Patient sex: M
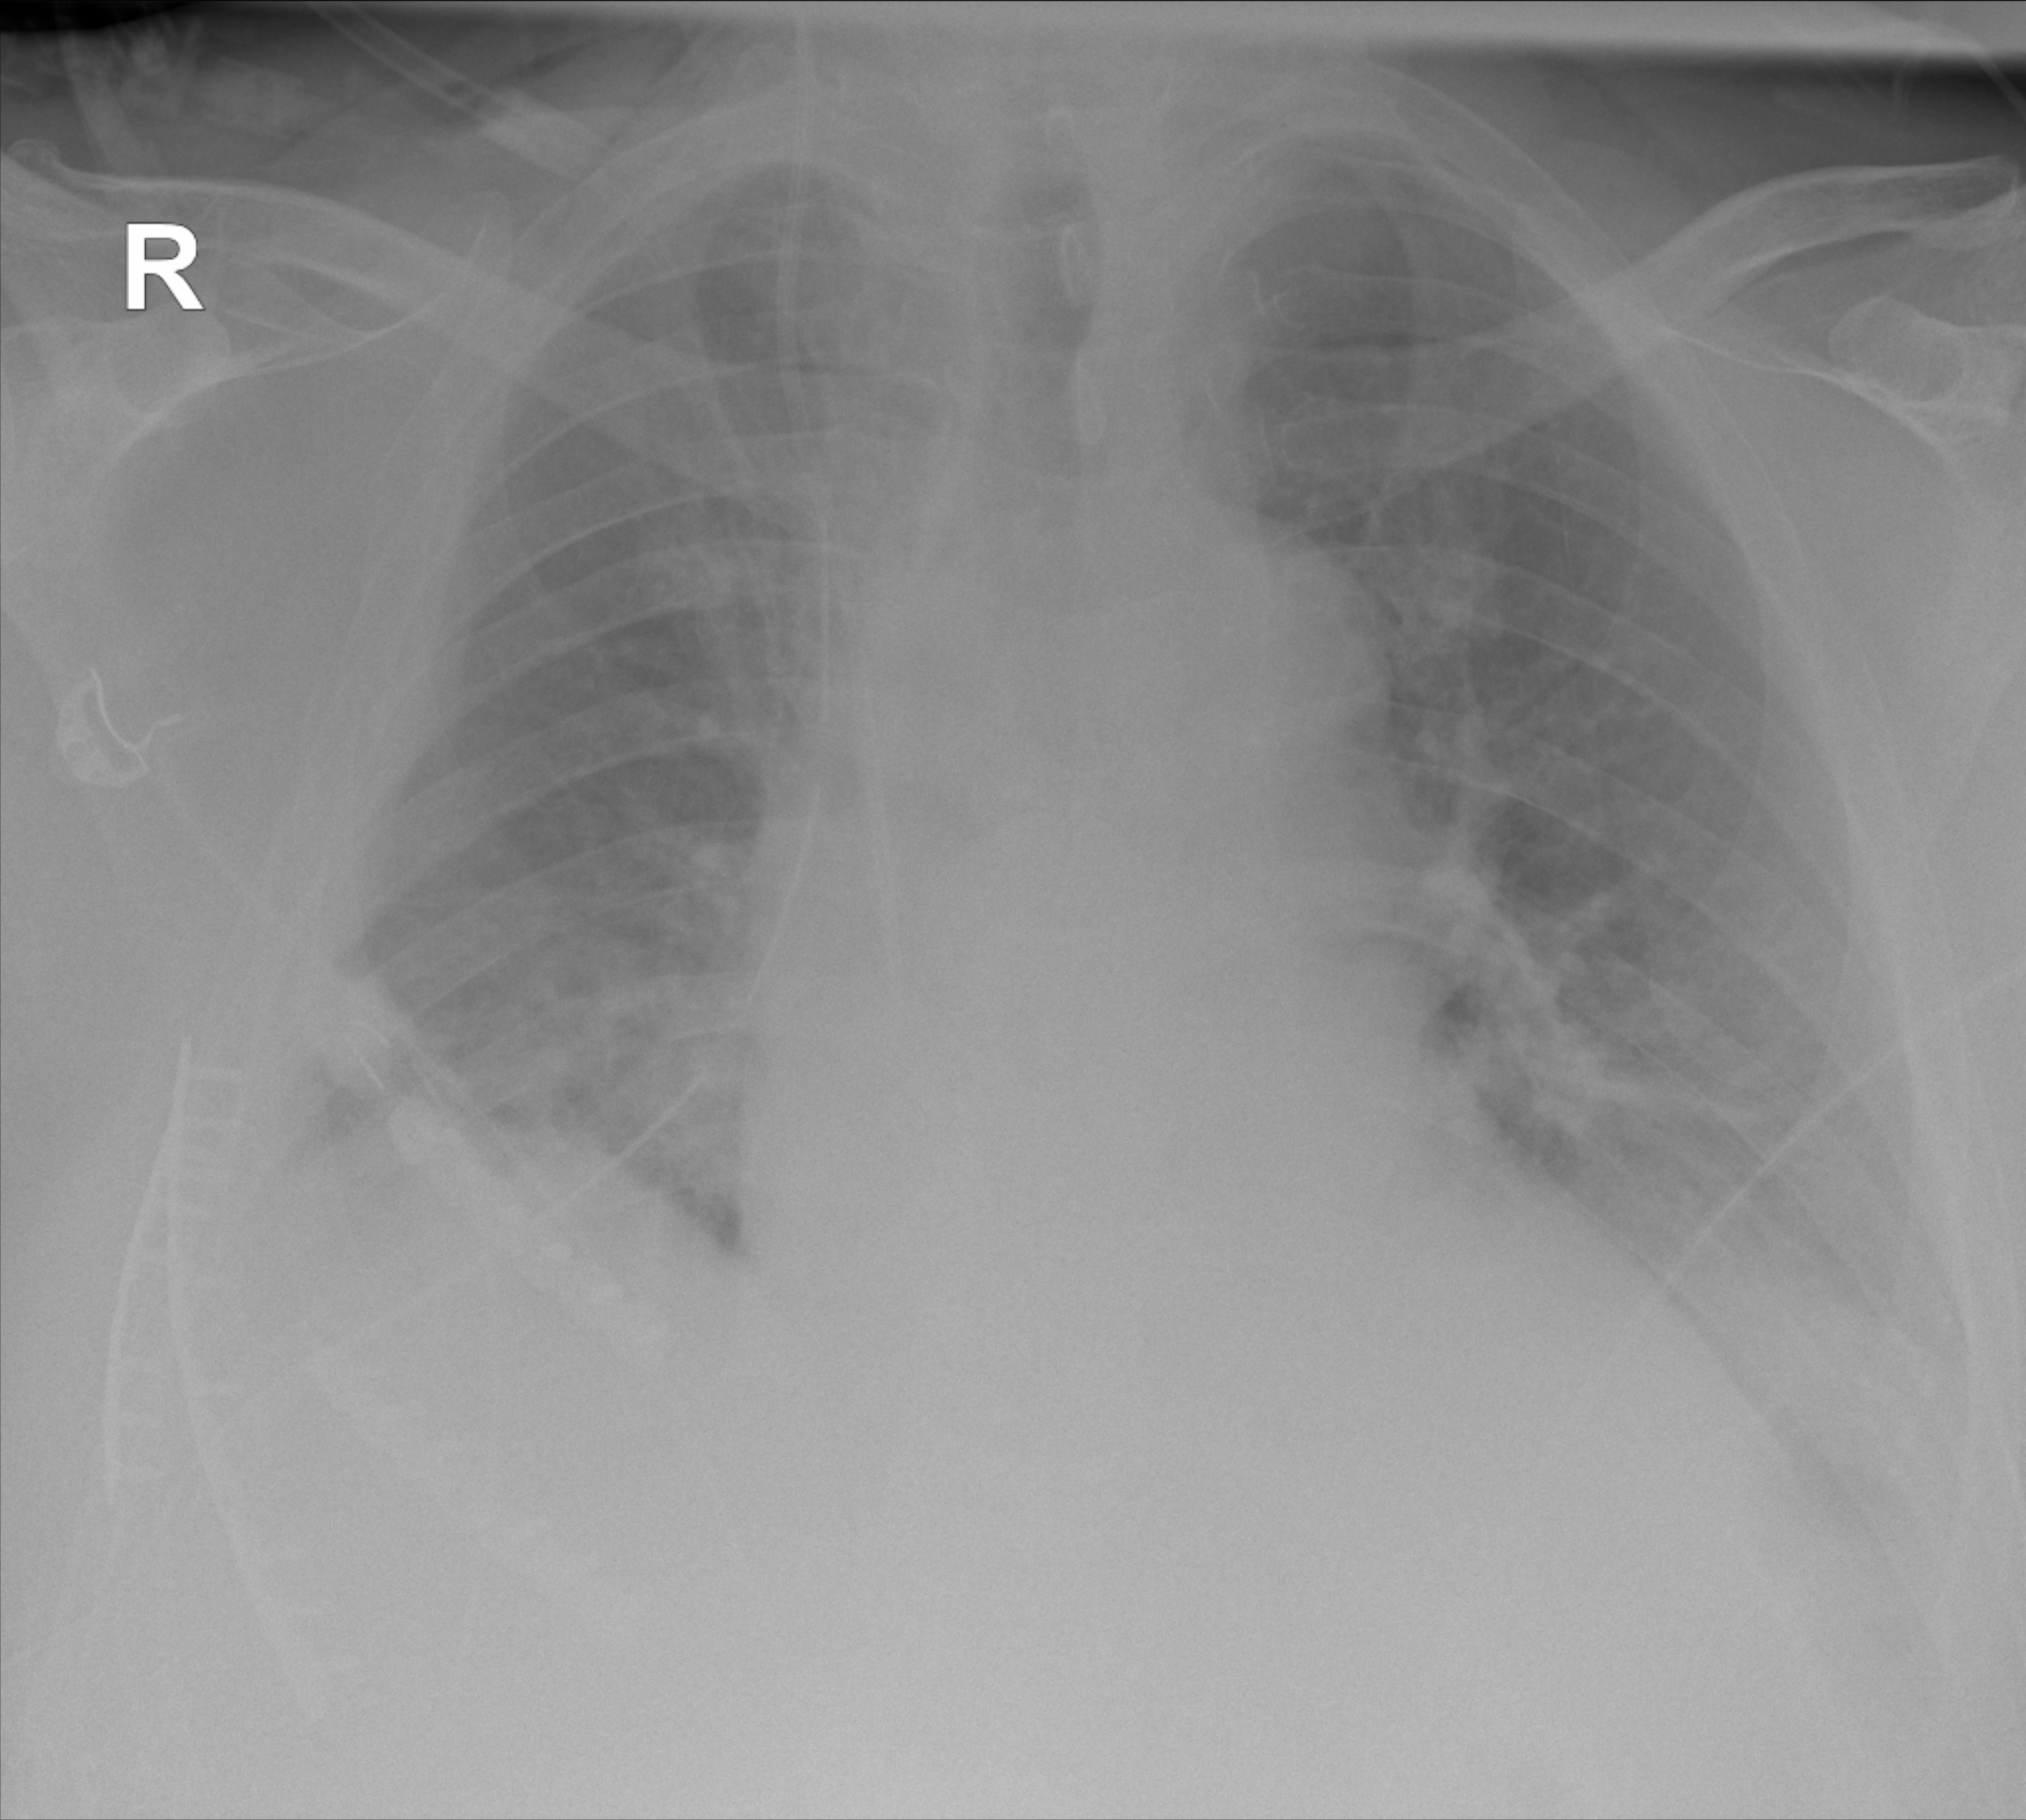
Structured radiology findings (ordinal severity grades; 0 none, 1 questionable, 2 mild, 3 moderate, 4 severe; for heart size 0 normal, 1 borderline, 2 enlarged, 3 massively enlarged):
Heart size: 2
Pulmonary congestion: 2
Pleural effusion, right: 2
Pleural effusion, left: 2
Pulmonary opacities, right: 2
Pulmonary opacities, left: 2
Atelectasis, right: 2
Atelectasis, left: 2